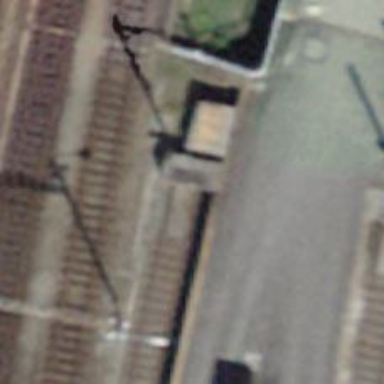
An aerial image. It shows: Railway buffer stop.